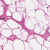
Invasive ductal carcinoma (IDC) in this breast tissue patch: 0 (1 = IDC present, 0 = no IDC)